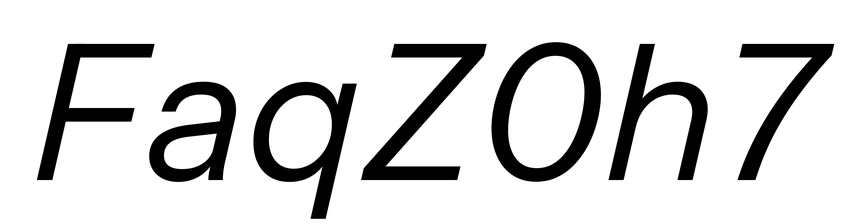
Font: InstrumentSans-Italic_Italic